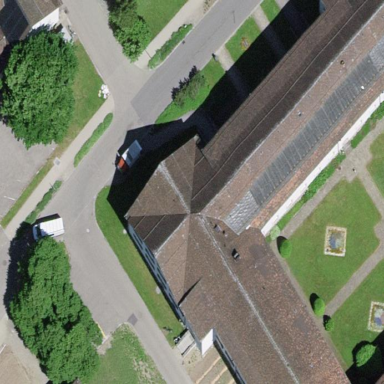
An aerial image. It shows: Beautiful monastery building.